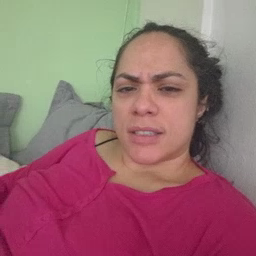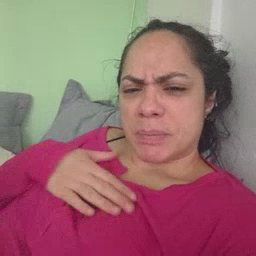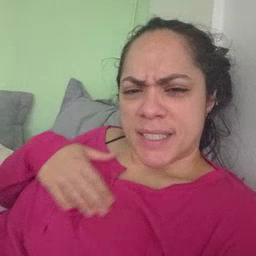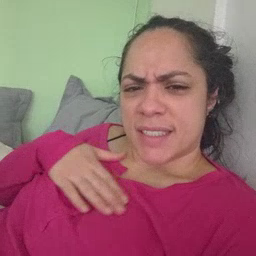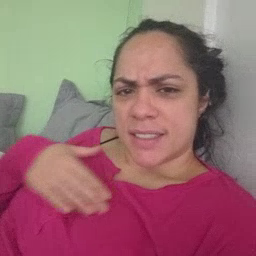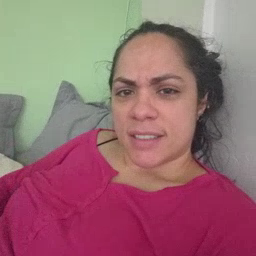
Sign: please